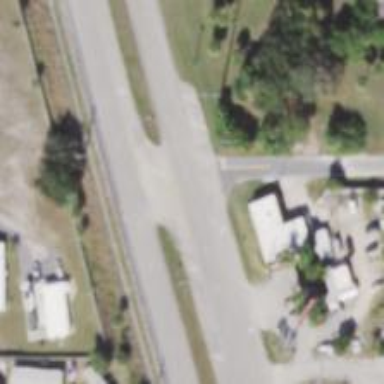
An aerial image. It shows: Primary link road with asphalt surface.